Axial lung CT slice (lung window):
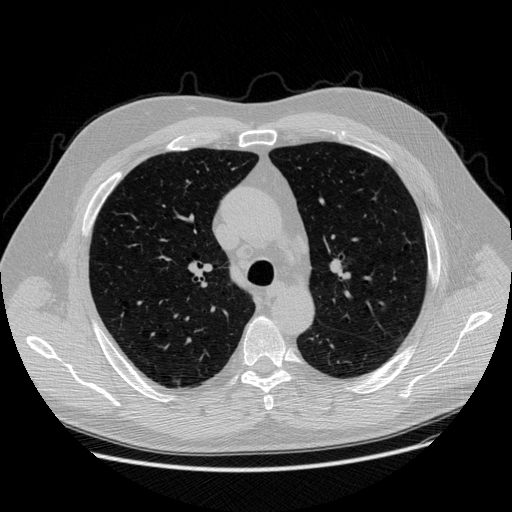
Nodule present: no